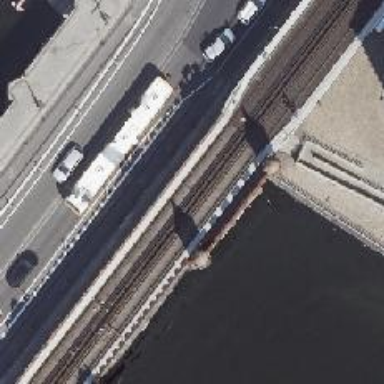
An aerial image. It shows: Viaduct bridge carrying electrified rail on the top.